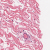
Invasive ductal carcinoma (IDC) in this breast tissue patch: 0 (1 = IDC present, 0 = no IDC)